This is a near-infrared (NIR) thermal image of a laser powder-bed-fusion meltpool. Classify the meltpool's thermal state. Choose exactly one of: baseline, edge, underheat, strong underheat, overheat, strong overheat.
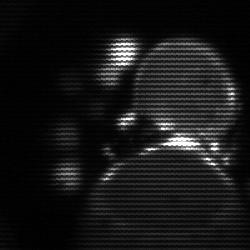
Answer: edge